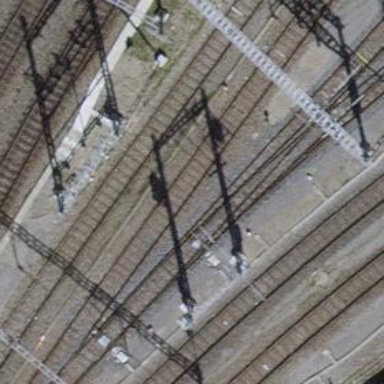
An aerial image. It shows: Yard with single rail track. The railway track is electrified with contact line for service purposes.